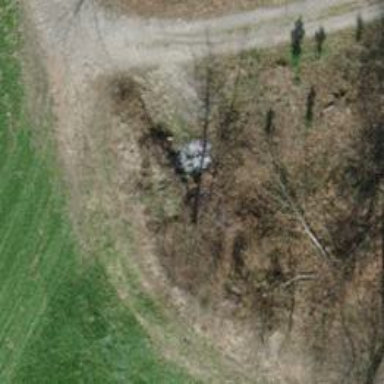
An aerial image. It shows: Hunting stand.